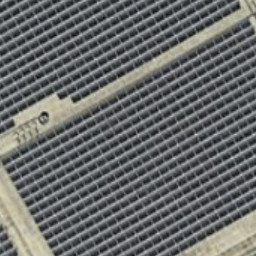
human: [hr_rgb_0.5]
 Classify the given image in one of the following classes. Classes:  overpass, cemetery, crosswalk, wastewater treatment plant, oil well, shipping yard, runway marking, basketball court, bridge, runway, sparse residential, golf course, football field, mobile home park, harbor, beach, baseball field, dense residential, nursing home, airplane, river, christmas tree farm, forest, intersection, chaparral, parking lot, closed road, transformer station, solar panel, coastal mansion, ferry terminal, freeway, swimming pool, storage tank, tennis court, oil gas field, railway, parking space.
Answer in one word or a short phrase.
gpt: solar panel